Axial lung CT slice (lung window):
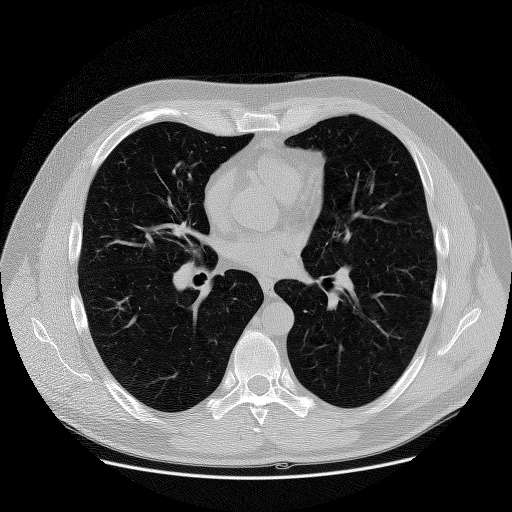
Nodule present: no